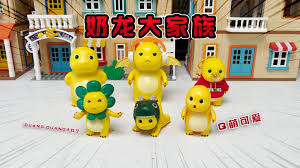
Label: nailong